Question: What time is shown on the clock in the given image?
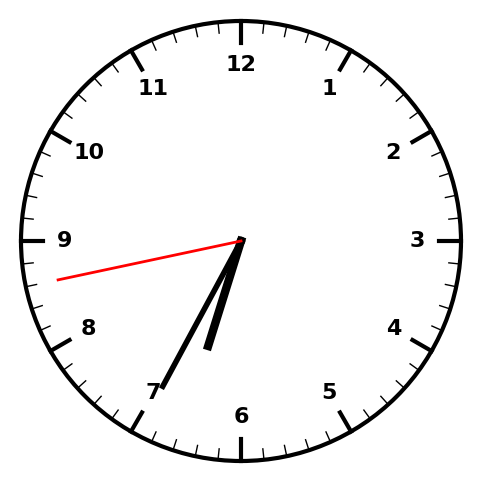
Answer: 06:34:43